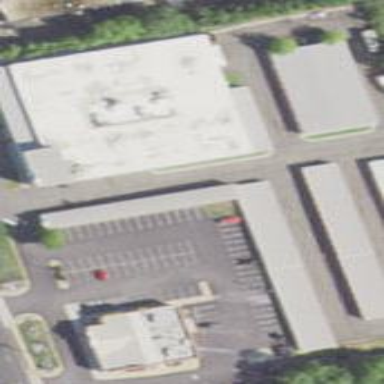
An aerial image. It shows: Building that serves as storage rental shop.